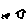
Label: house